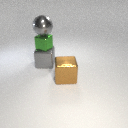
large gray metal cube below large gray metal sphere